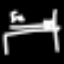
Label: bed